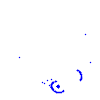
Particle: proton